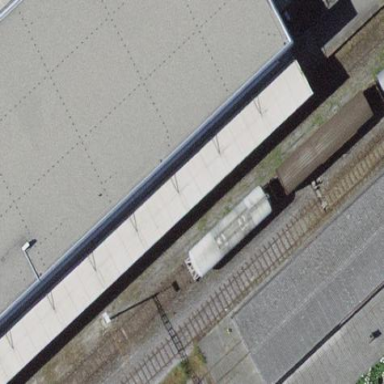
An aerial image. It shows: View of roof of building.